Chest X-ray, AP view. Patient: 55 years old, sex M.
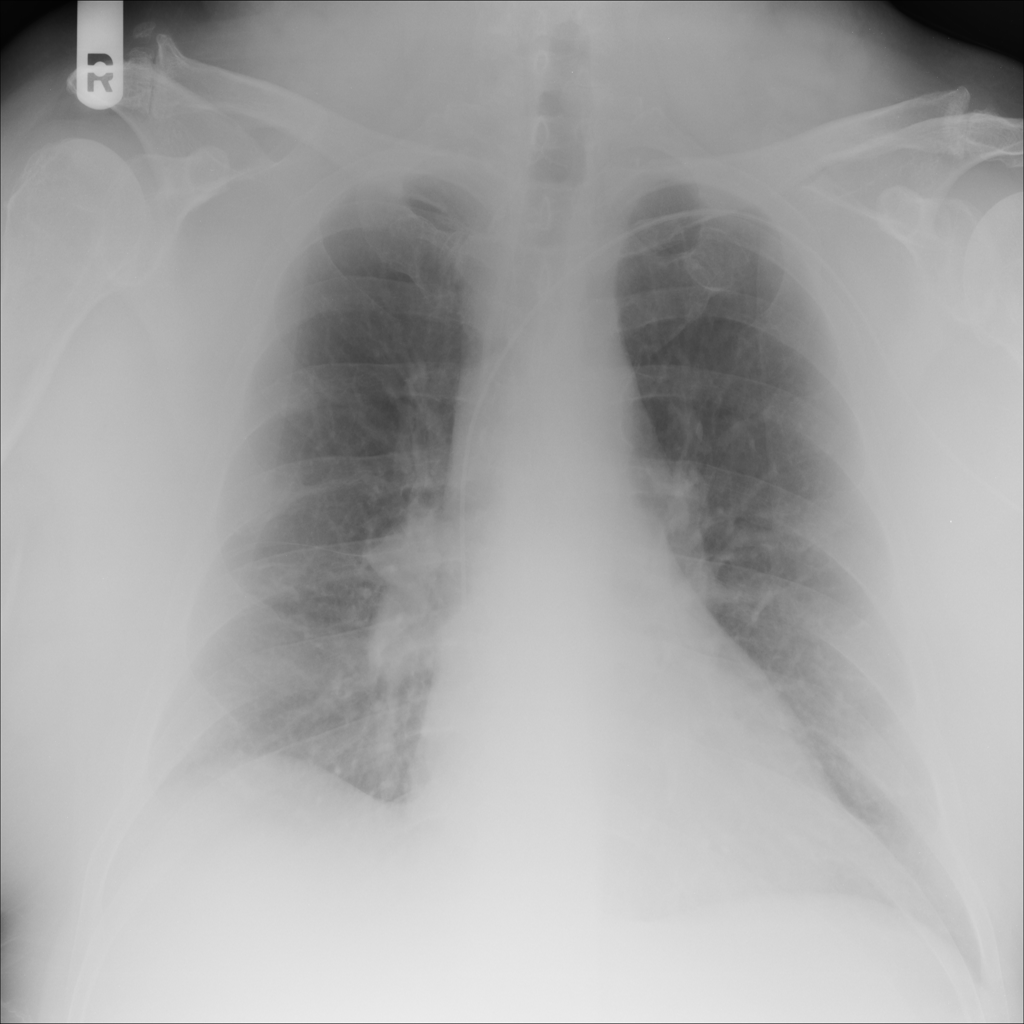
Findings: No Finding